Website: apple
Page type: account-selection
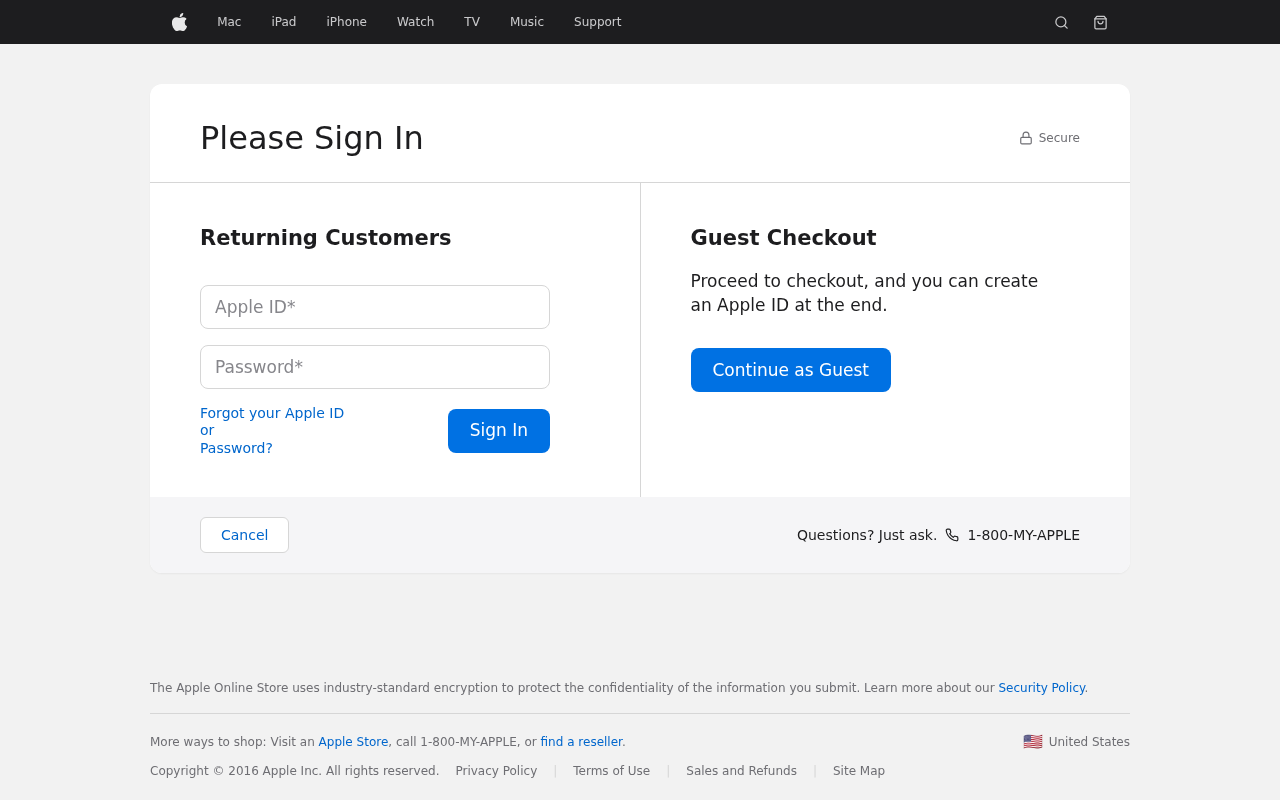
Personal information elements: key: PII_LOGIN_USERNAME
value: joshuadean19